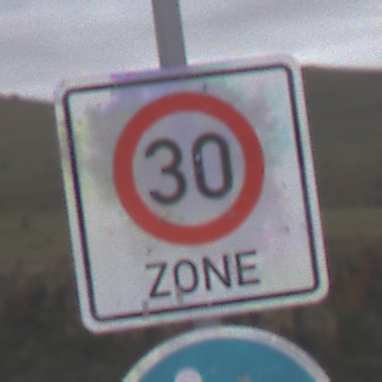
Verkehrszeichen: BeginnZone30
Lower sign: Gehweg
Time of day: Midday
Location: Outdoor (Nature)
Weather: Overcast
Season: NotSpecified
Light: Natural